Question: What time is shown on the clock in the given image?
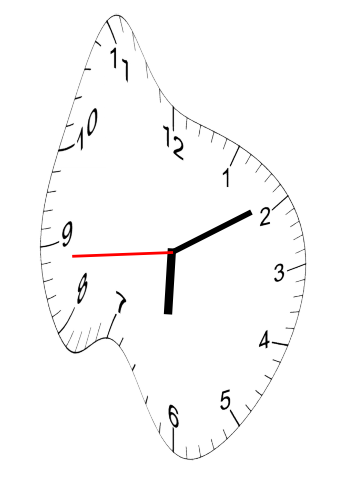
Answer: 06:09:44